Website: ulta-beauty
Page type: payment
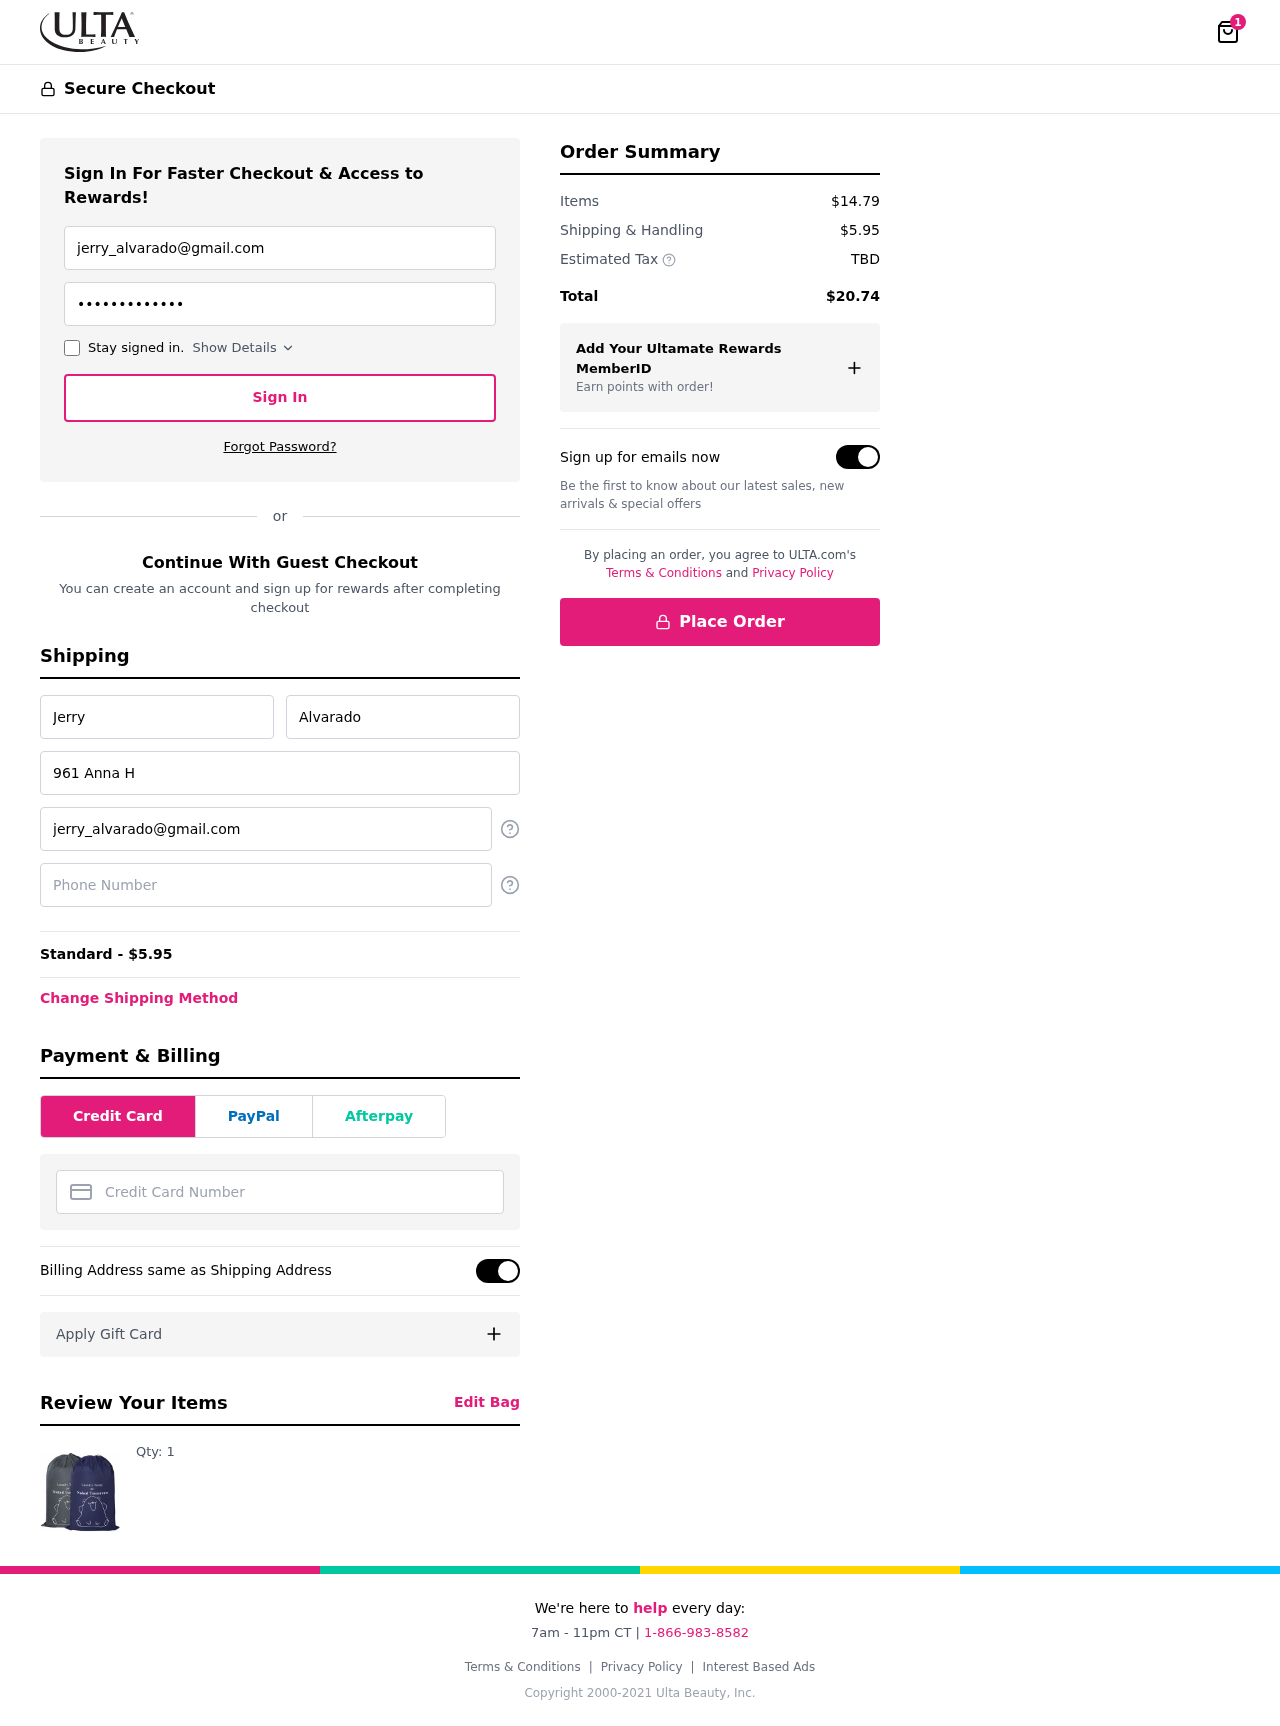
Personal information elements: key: PII_CARD_NUMBER
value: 2476 5948 1016 1177
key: PII_EMAIL
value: jerry_alvarado@gmail.com
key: PII_FIRSTNAME
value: Jerry
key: PII_LASTNAME
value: Alvarado
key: PII_PHONE
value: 8216111611
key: PII_STREET
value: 961 Anna Haven
Product elements: key: PRODUCT1_QUANTITY
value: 1
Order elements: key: ORDER_NUM_ITEMS
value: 1
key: ORDER_SHIPPING_COST
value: $5.95
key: ORDER_SHIPPING_COST
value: Standard - $5.95
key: ORDER_SUBTOTAL
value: $14.79
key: ORDER_TAX
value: TBD
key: ORDER_TOTAL
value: $20.74